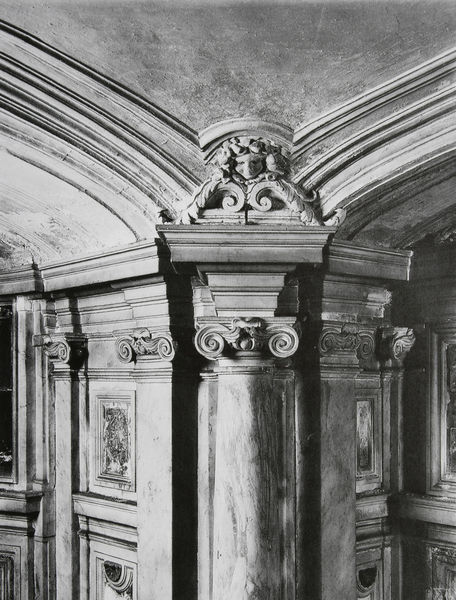
Titel: Ionisches Kapitell in der Kapelle der Heiligen Martina
Künstler: Pietro da Cortona
Standort: Rom
Institution: SS. Luca e Martina
Schlagwörter: kopf, weiß, ausschnitt, grau, holz, marmor, raum, schwarz, säule, zimmer, gebäude, haus, schloss, ornament, alt, wand, architektur, barock, gesicht, stein, bild, innenraum, felder, kirche, figur, decke, renaissance, engel, relief, bilder, ecke, bogen, pilaster, saal, detail, verzierung, stuck, platte, halle, foto, fotografie, bögen, kante, gang, gewölbe, maske, dom, rippen, schwarz-weiß, zwickel, kapitell, photo, fries, geometrisch, sims, schnörkel, gesims, voluten, kircheninneres, kreuzgewölbe, ionisch, fresken, kassetten, löwe, volute, dorisch, gips, schaft, spirale, bau, rillen, vertäfelung, mamor, klassisch, kapitel, gebälk, kassette, riss, abakus, arabeske, kriche, kämpferplatte, säulenordnung, vierung, saäule, wan, jonisch, hauss, deckengewölbe, wandvorlage, korinthische säule, eche, gesict, ionische säule, photphoztographie, be, säulenkopf, batock, wandvolrale, unkanneliert